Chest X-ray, PA view. Patient: 54 years old, sex M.
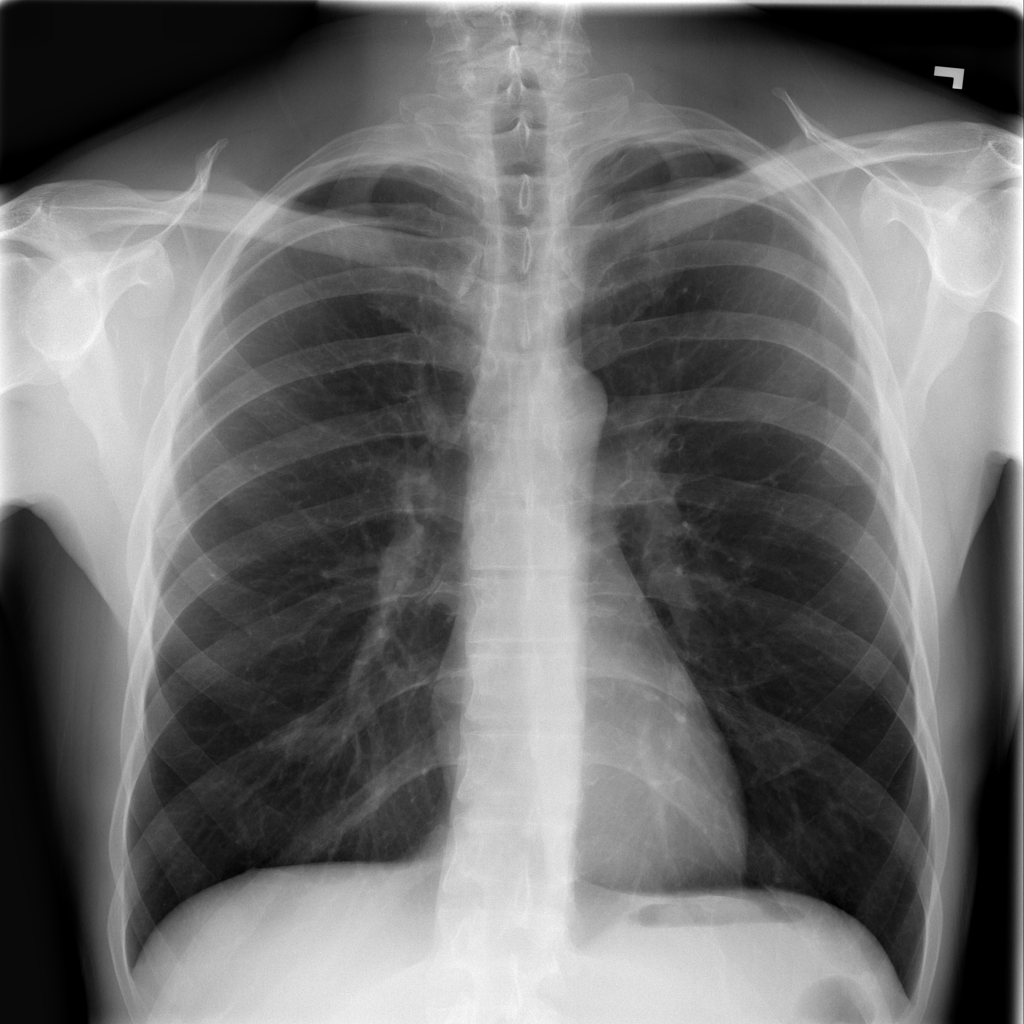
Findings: No Finding